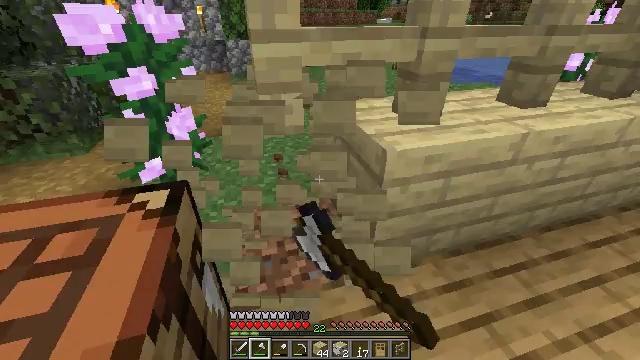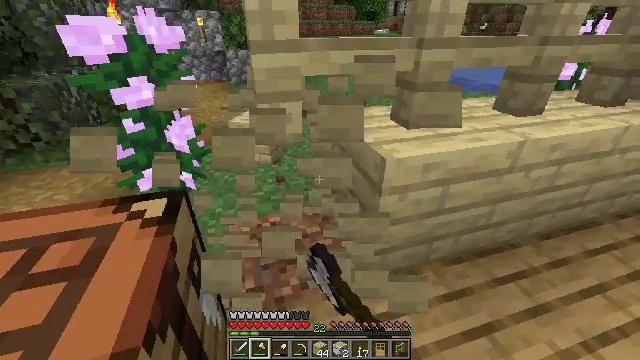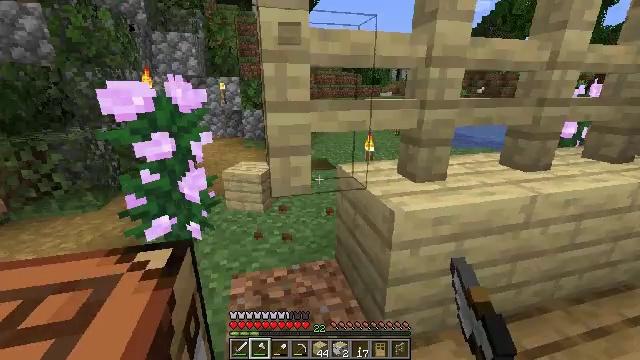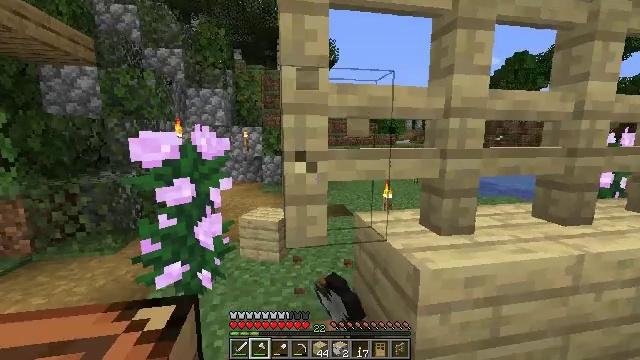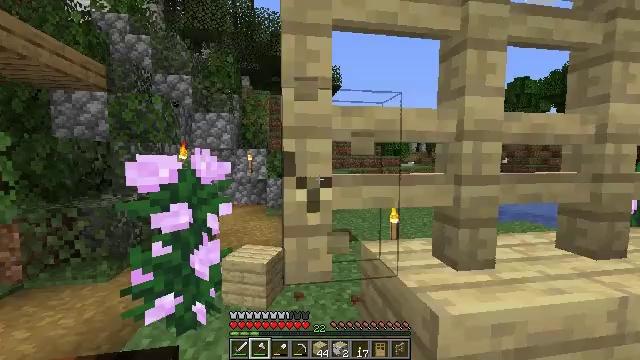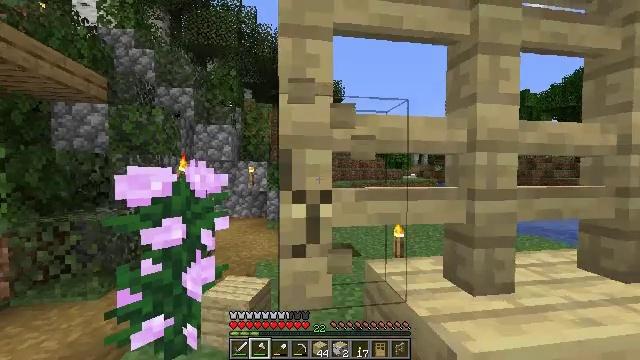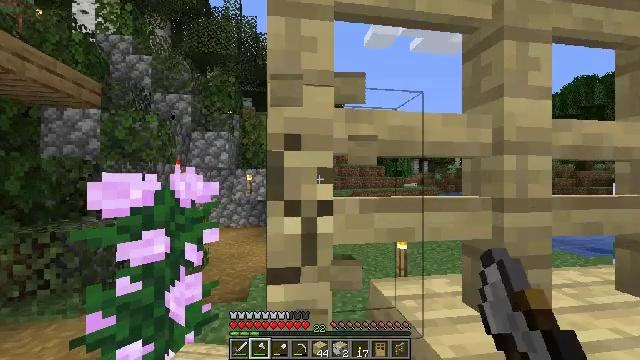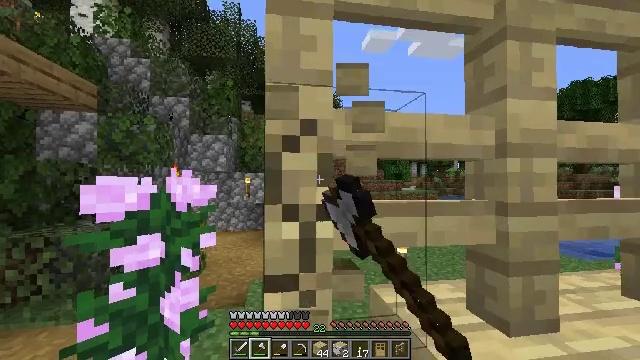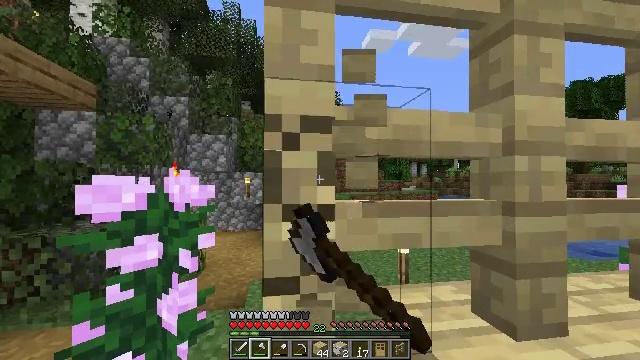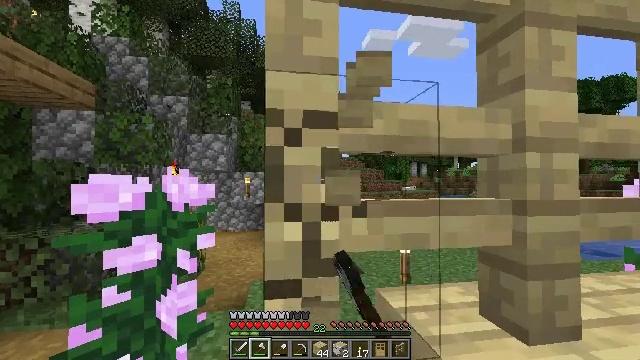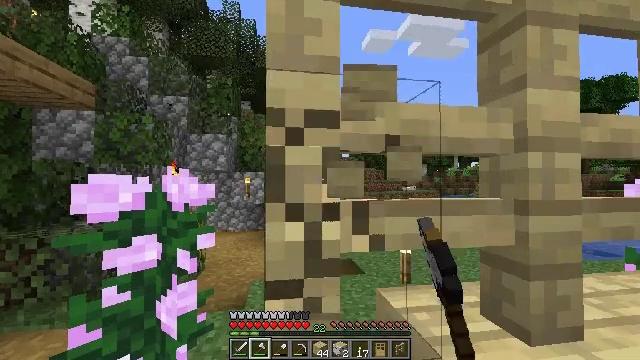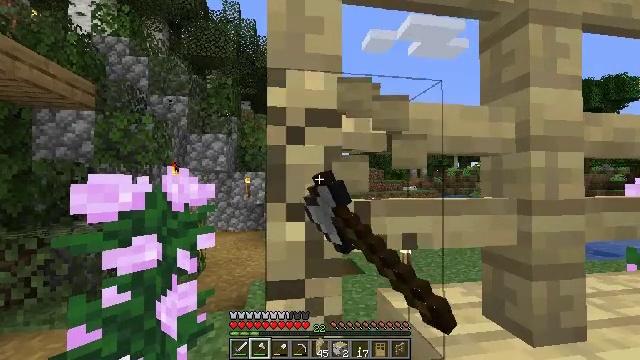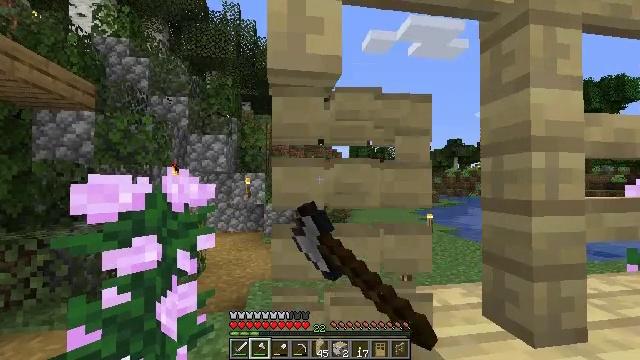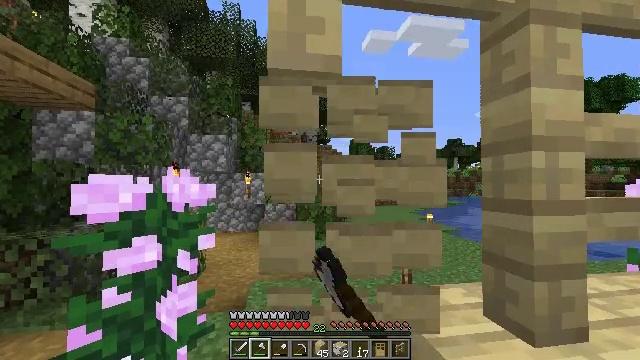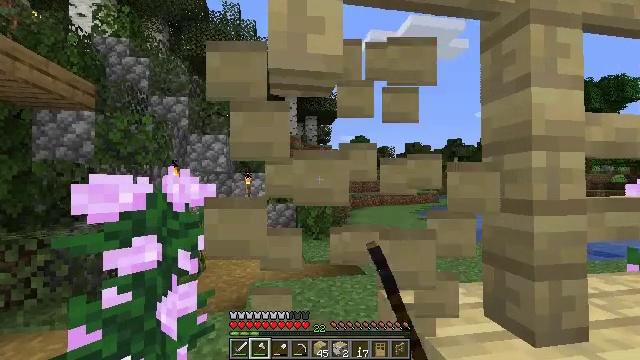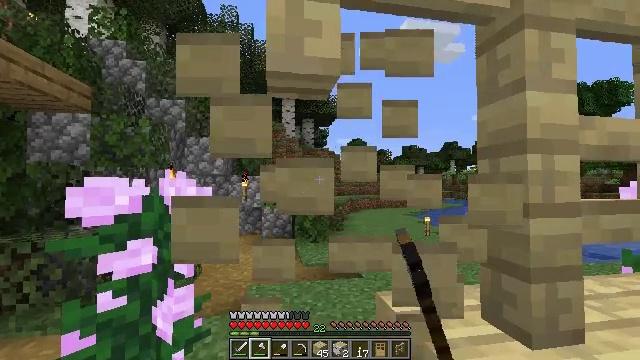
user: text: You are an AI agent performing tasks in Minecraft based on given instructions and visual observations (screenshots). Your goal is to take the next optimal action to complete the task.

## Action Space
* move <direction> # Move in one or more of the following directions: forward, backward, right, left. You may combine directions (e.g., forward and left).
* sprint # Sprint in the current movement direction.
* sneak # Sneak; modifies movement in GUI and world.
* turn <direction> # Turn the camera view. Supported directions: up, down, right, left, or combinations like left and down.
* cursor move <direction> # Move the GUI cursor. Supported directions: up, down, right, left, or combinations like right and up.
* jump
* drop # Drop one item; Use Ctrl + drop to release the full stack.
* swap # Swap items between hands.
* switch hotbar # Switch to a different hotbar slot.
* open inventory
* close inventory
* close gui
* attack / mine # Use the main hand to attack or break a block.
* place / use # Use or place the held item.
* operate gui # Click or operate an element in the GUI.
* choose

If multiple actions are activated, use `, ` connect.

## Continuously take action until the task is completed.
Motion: motion action
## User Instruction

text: Left click to destroy the birch fence.
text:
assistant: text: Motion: turn up, attack / mine
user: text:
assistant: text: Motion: turn left and up, attack / mine
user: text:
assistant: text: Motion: move forward, turn left and up, attack / mine
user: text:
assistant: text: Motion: move forward, turn left and up, attack / mine
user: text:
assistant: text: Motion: move forward, turn up, attack / mine
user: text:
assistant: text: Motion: turn up, attack / mine
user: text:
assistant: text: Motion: attack / mine
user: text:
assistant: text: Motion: attack / mine
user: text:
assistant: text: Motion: attack / mine
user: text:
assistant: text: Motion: attack / mine
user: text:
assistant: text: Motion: attack / mine
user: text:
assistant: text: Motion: attack / mine
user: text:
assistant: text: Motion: attack / mine
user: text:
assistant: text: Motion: attack / mine
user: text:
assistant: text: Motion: attack / mine
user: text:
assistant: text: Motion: turn up, attack / mine
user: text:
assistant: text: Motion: attack / mine
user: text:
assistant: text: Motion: turn right and up, attack / mine
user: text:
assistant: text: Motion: turn up, attack / mine
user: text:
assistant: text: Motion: turn up, attack / mine
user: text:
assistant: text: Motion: turn up, attack / mine
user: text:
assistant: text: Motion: turn up, attack / mine
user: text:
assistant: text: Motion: attack / mine
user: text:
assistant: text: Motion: turn up, attack / mine
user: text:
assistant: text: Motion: turn up, attack / mine
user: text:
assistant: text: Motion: turn up, attack / mine
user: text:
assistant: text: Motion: attack / mine
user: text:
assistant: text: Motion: attack / mine
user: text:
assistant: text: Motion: attack / mine
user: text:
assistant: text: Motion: attack / mine